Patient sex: F
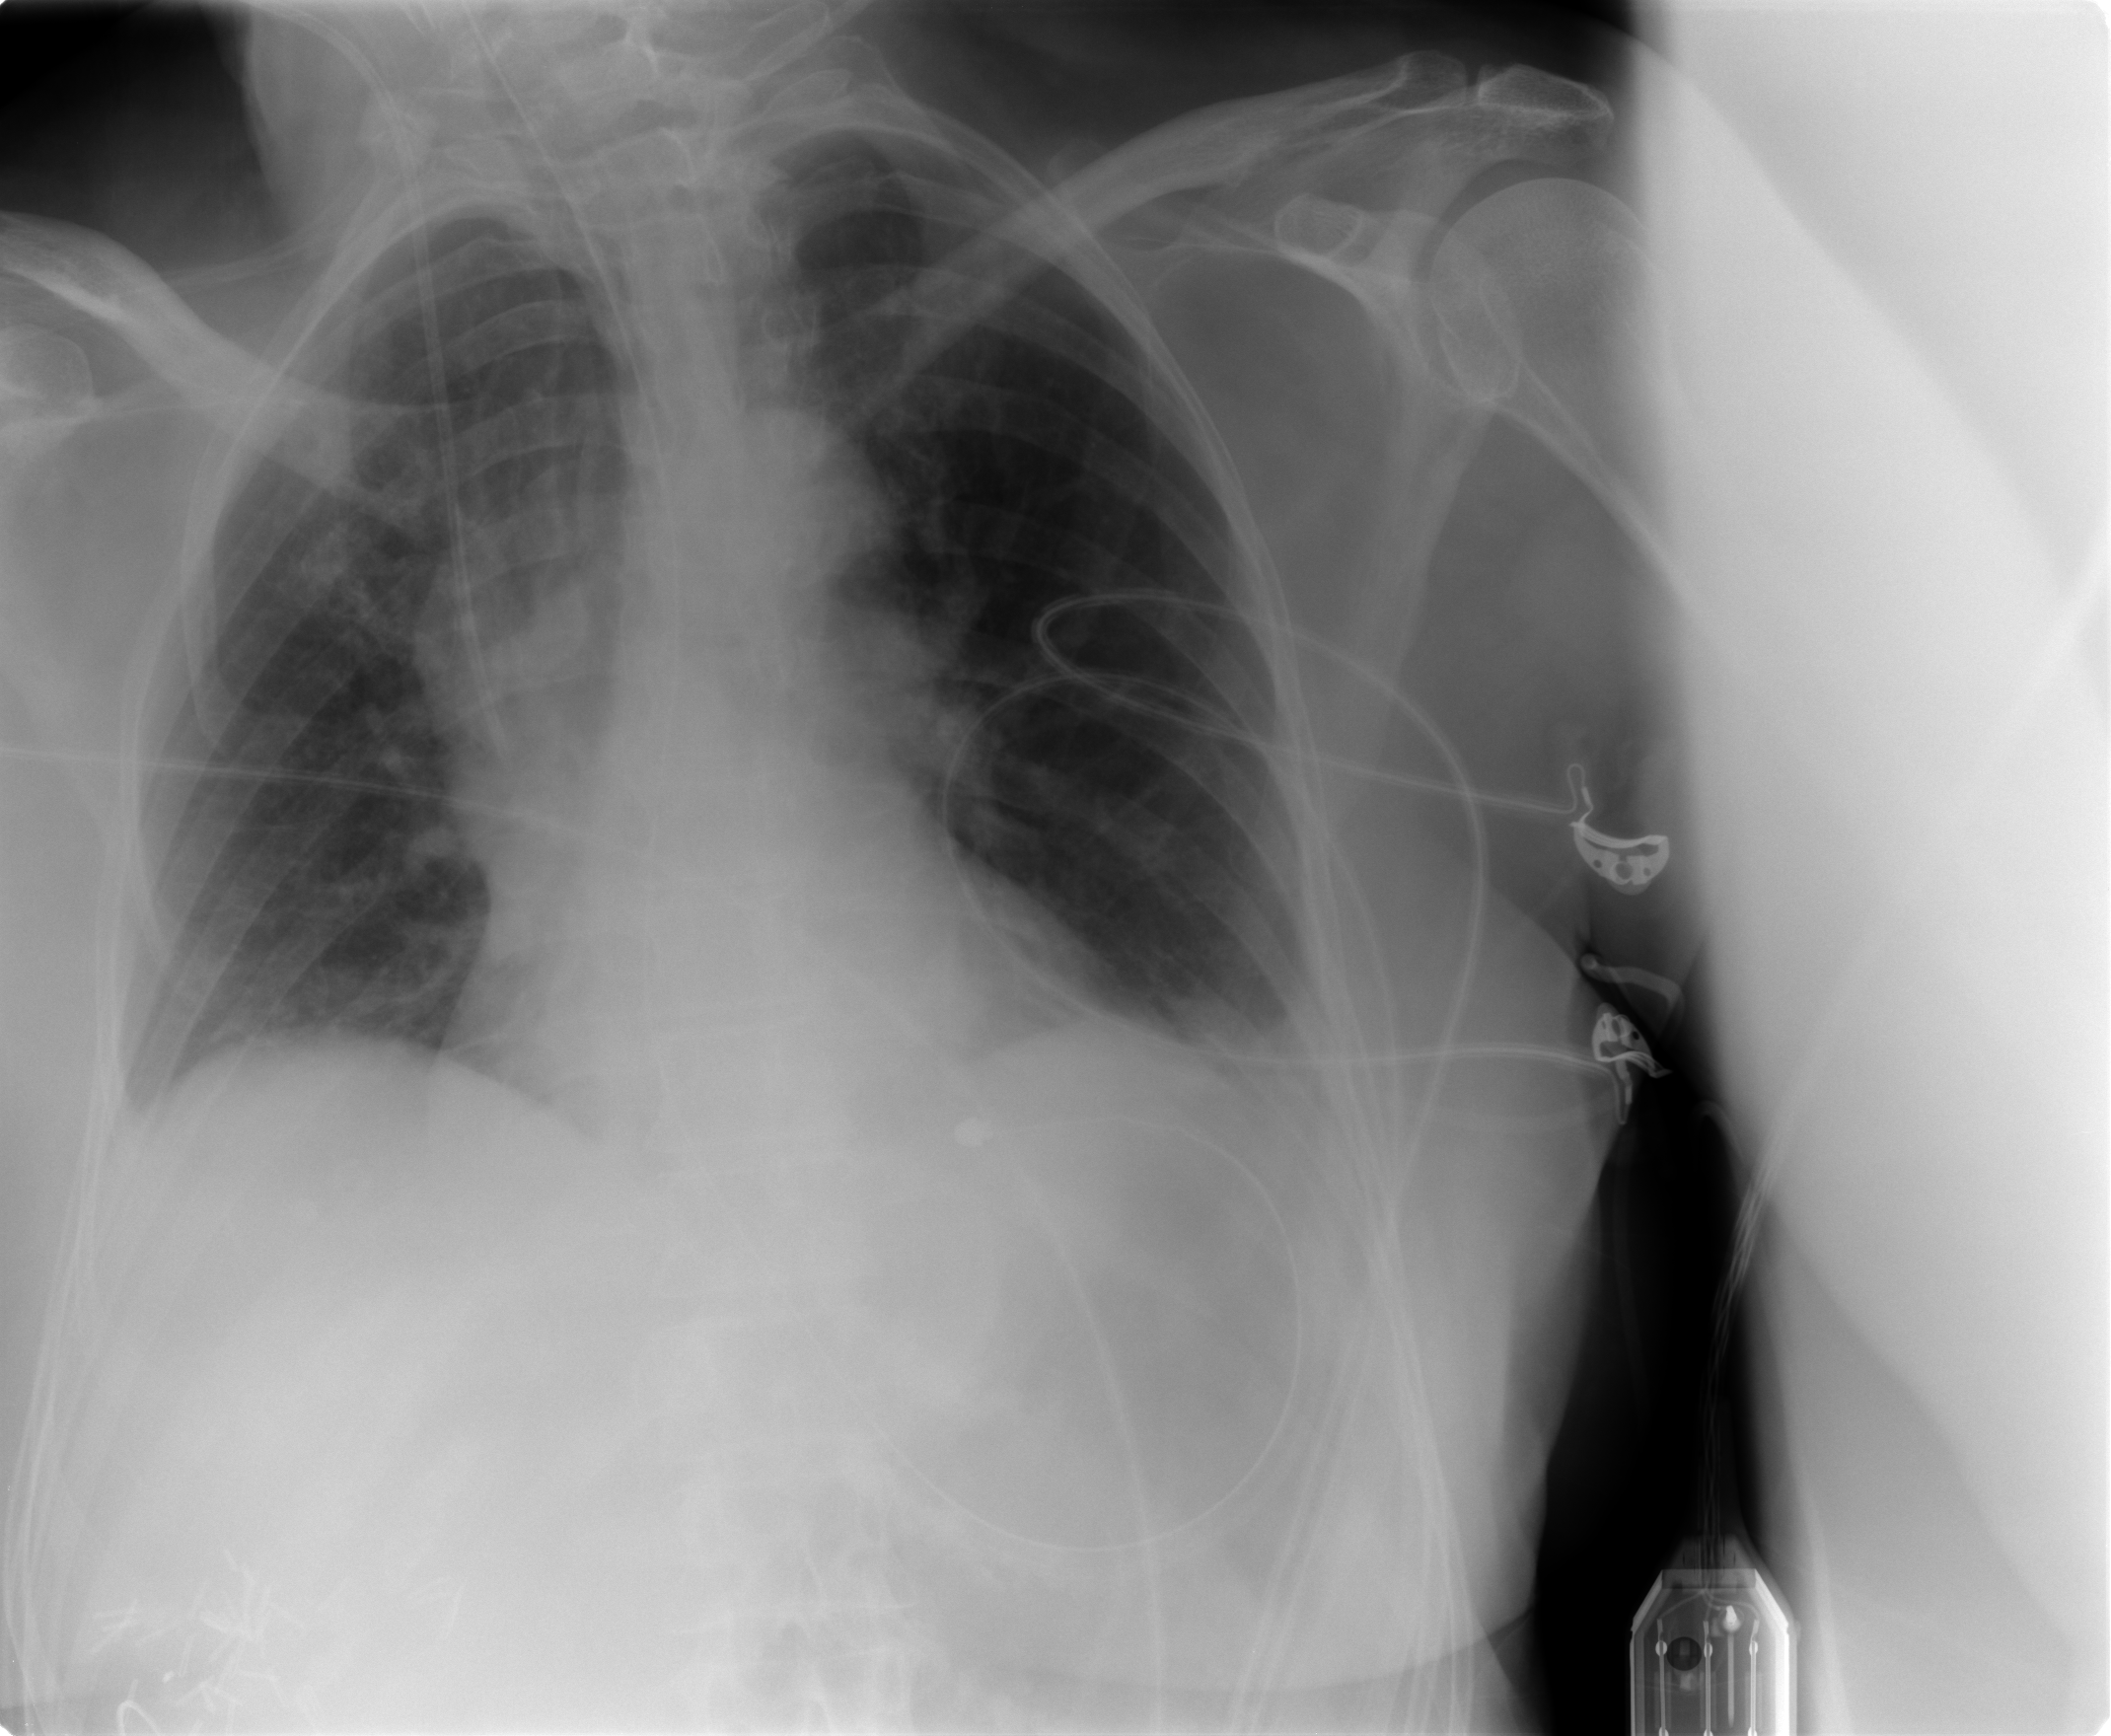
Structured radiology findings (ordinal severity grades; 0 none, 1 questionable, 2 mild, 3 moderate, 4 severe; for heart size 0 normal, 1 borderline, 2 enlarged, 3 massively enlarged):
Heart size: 0
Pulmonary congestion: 0
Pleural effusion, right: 0
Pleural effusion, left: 1
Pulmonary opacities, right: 0
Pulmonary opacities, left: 0
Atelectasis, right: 0
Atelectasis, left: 1